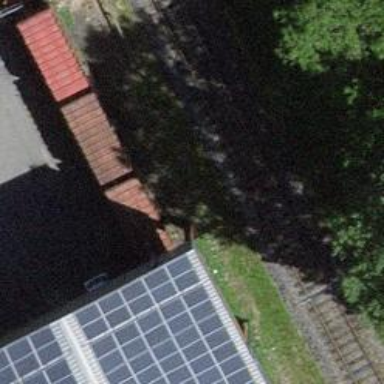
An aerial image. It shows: Single railway spur track.